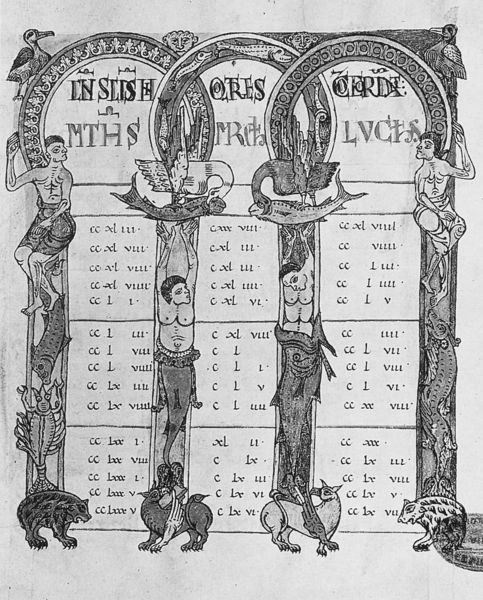
Titel: Evangeliar
Institution: Perpignan, Bibliothèque Municipale
Schlagwörter: kopf, mann, nackt, vogel, menschen, frau, männer, schwarz, symbol, säule, säulen, zeichnung, tier, tiere, ornament, johannes, mensch, rahmen, vögel, brüste, schrift, bogen, spalten, inschrift, zahlen, ziffern, verzierung, bögen, hummer, lamm, buch, druck, illustration, schwarzweiß, buchstaben, nixe, nixen, beschriftung, stempel, fisch, mittelalter, fabelwesen, bären, bär, handschrift, fische, krebs, tabelle, flosse, latein, mathematik, markus, römische zahlen, fögel, kalender, ottonisch, apostel, buchmalerei, evangelisten, miniaturmalerei, lukas, matthäus, römische ziffern, lama, evangelien, karolingisch, evangelistar, kanontafel, zwahlen, schrift#listen, meeermann